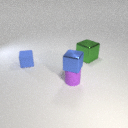
small purple rubber cylinder in front of large green metal cube